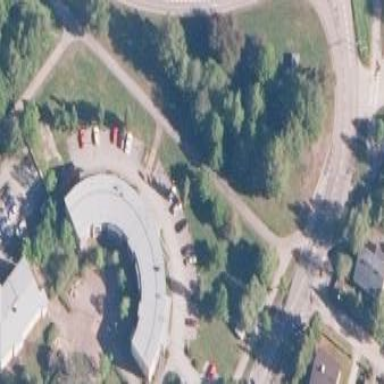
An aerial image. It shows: Parking area.